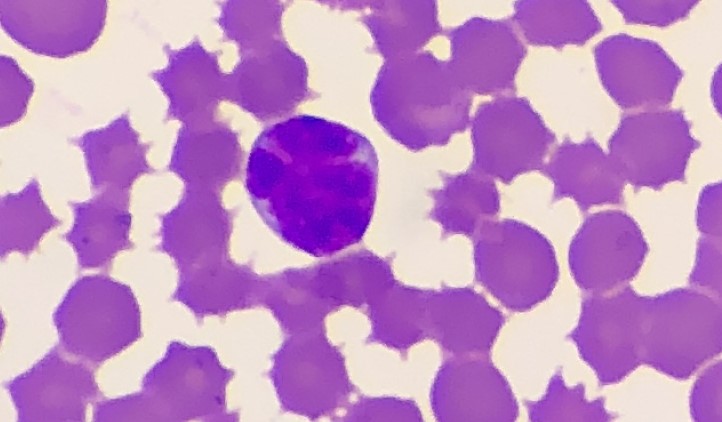
White blood cell type: Lymphocyte